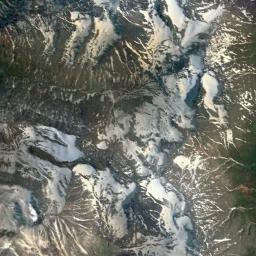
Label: snowberg